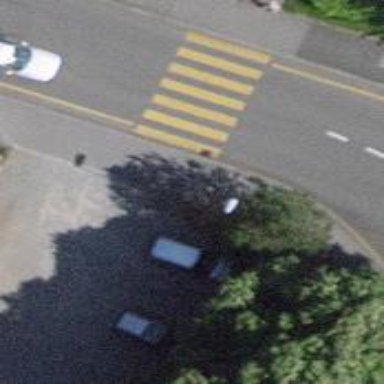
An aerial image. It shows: Kerb barrier.